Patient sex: F
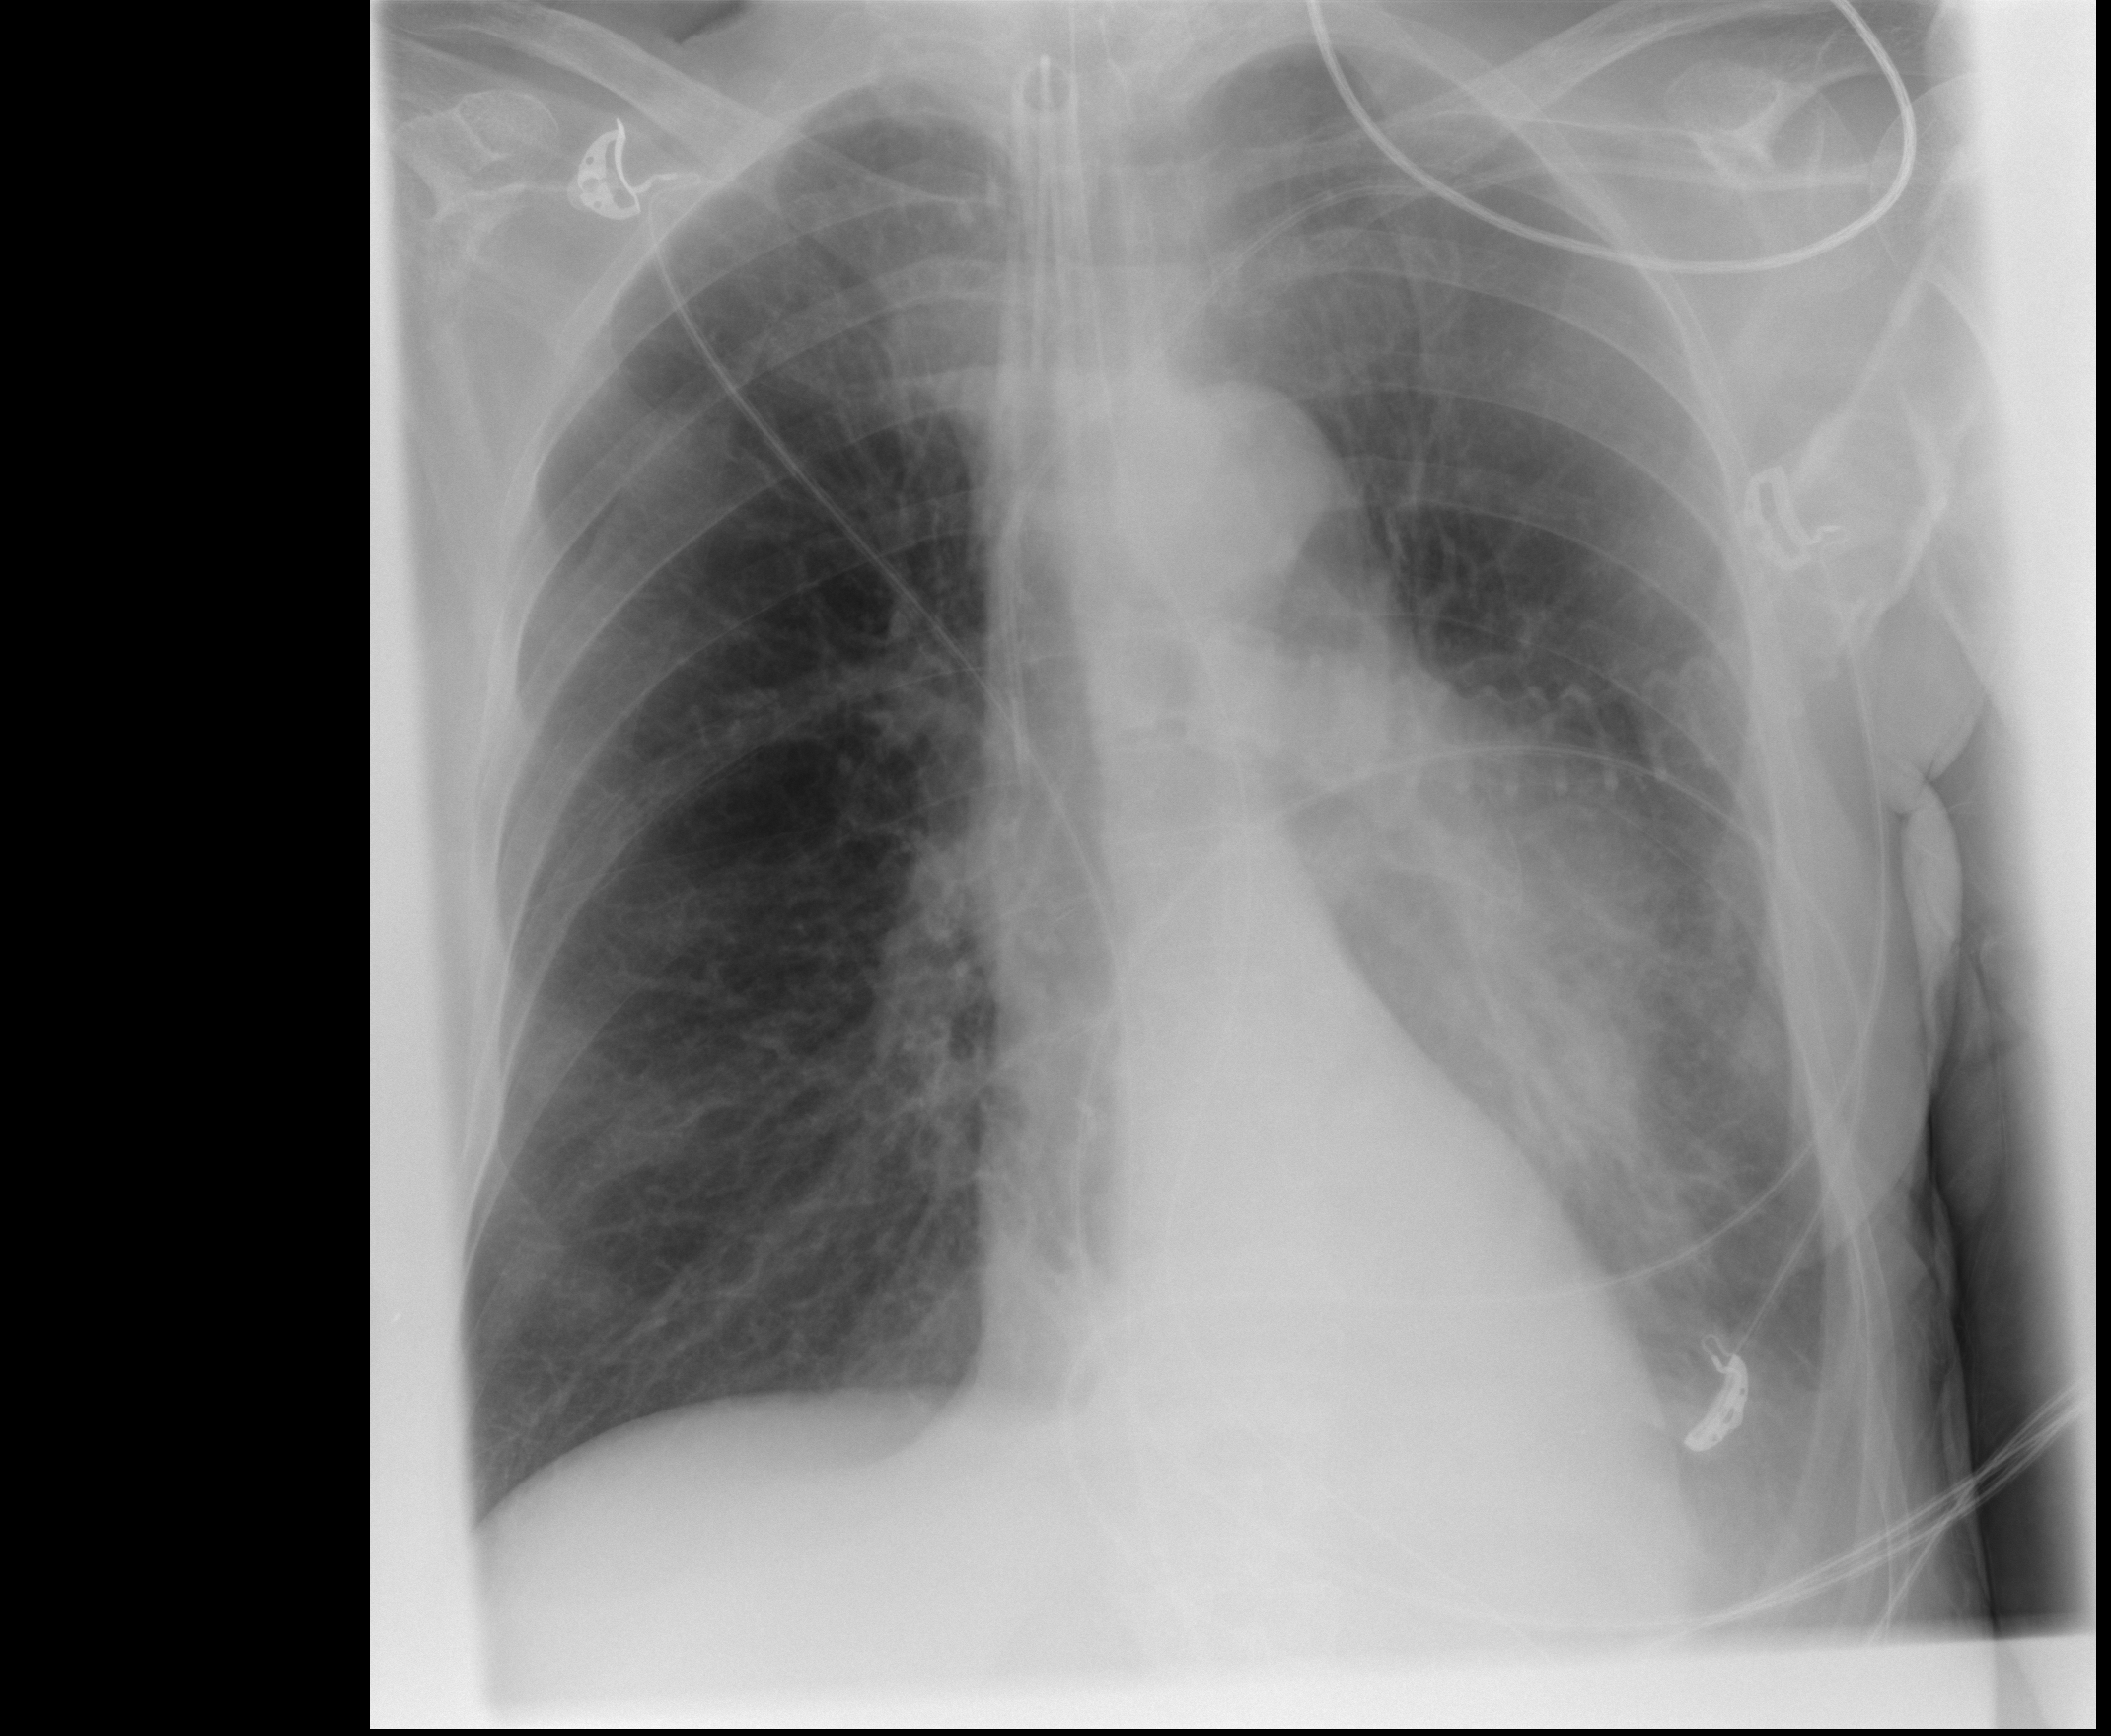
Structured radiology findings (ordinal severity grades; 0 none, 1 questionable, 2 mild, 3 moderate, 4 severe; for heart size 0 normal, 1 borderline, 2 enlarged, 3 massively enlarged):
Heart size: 0
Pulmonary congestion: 0
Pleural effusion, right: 0
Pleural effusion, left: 0
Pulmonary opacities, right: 1
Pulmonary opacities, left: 0
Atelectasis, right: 2
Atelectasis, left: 2